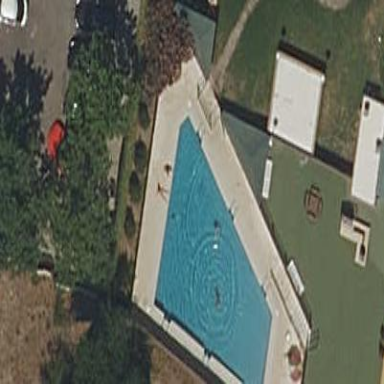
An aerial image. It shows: Swimming pool located in leisure land.